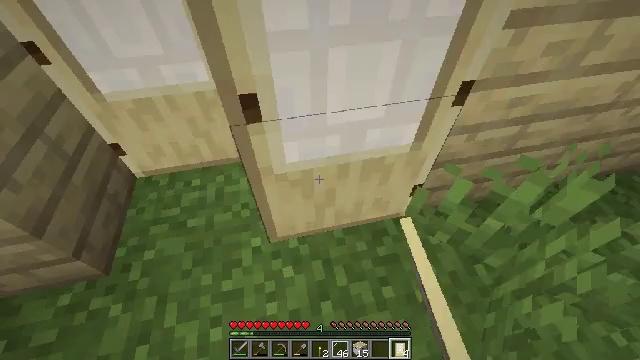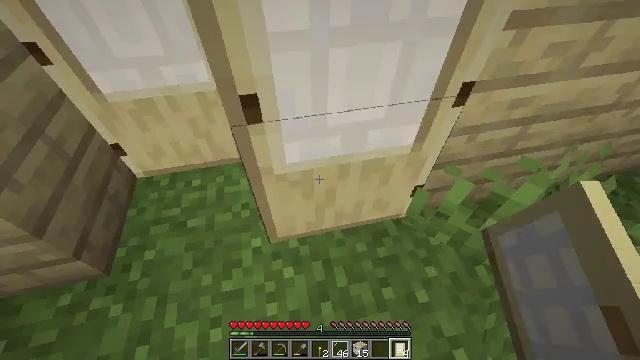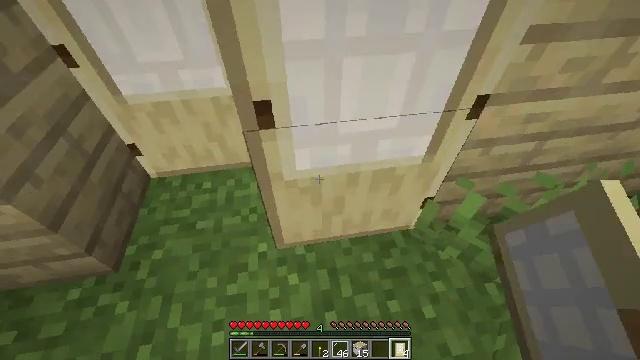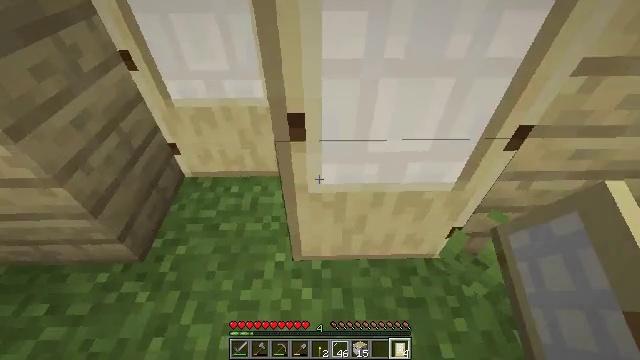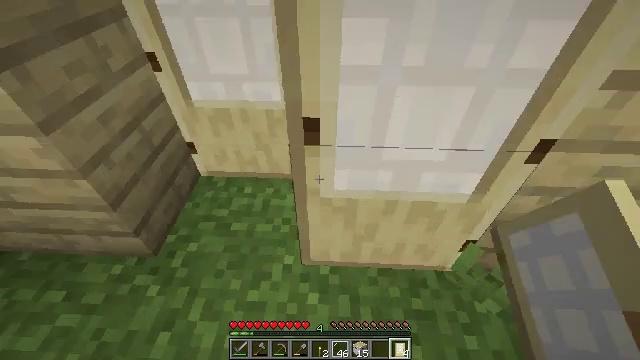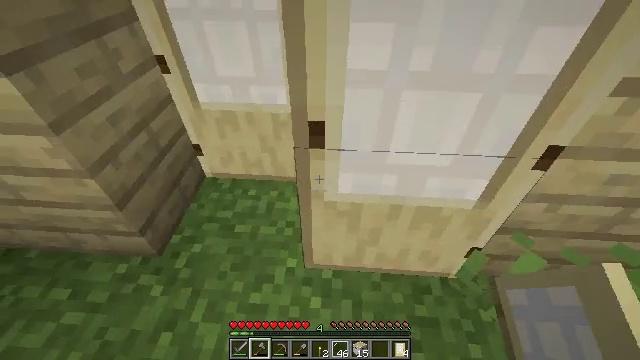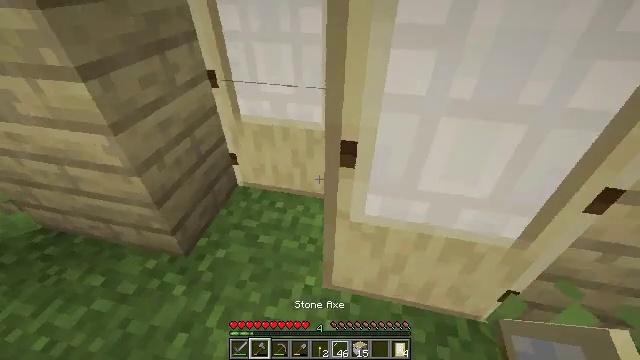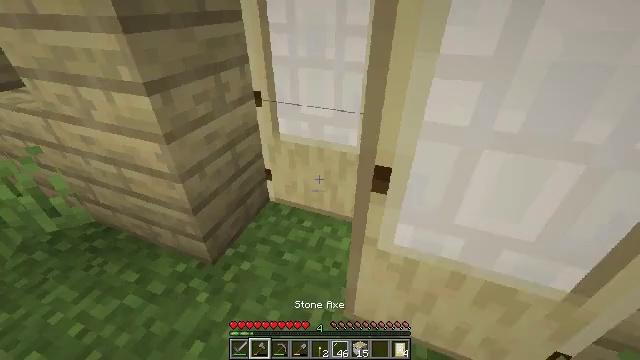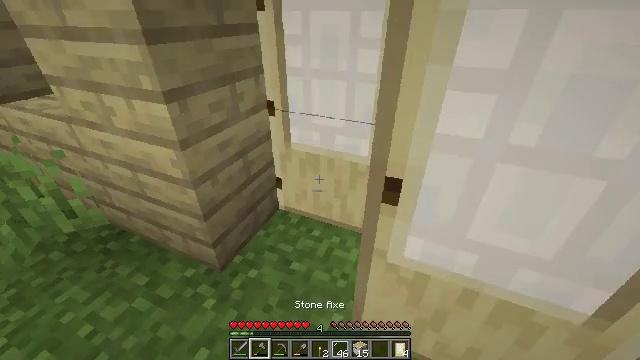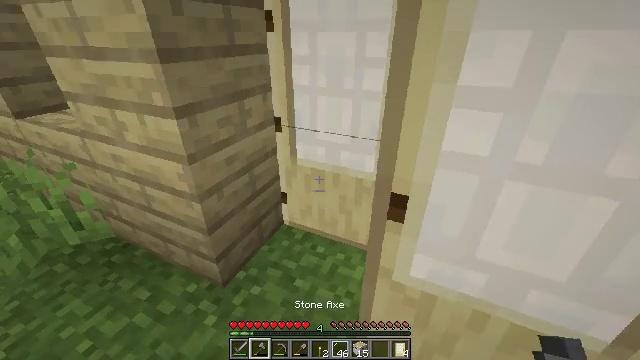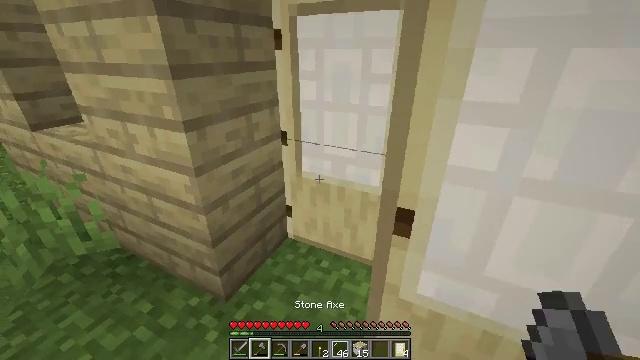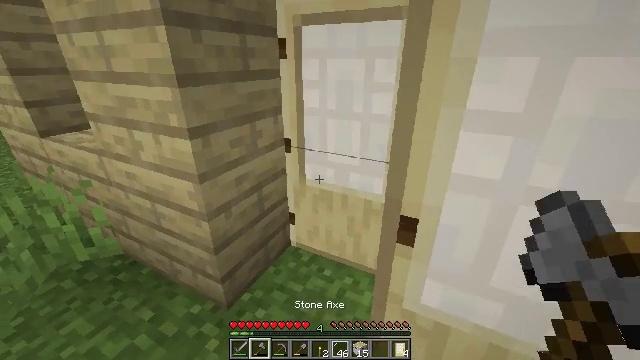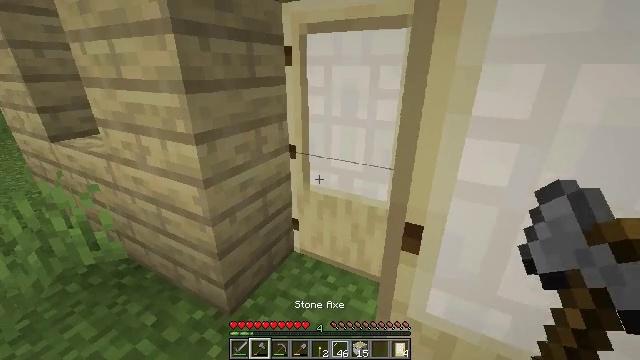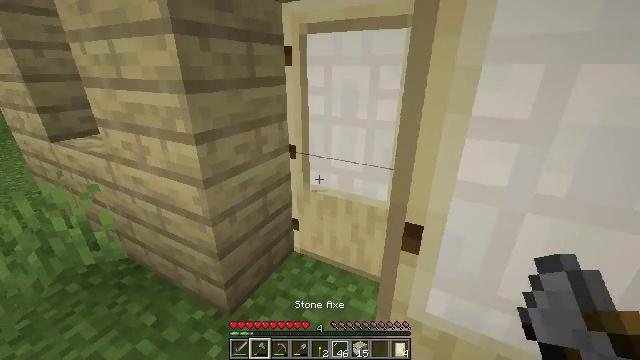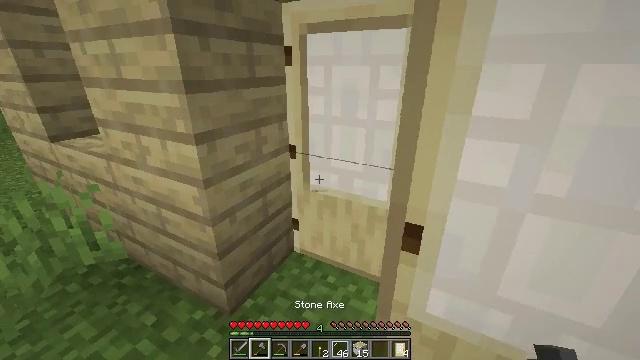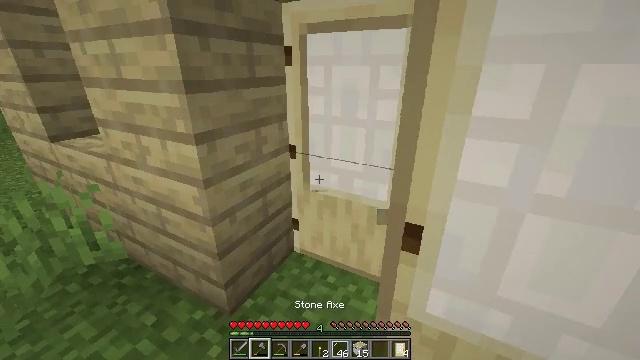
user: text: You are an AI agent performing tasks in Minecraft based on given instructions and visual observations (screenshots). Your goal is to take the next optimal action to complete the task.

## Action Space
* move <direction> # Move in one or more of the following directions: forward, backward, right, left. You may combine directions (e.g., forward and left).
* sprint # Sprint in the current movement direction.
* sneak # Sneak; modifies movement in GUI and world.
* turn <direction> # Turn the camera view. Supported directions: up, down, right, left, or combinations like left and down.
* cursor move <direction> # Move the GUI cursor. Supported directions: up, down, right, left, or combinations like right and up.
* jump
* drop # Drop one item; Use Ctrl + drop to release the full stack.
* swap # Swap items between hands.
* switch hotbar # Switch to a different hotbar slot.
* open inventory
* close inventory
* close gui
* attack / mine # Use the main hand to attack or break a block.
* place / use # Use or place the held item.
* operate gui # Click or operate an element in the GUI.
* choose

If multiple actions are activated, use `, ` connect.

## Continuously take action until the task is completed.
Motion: motion action
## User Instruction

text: Gather the birch door for reuse.
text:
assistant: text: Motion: no_op
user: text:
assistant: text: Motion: turn left and up
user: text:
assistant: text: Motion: turn left and up
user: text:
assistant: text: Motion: turn left and up
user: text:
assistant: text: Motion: turn left, switch to hotbar 2
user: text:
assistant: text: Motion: turn left and up, switch to hotbar 2
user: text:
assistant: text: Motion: turn left and up, switch to hotbar 2
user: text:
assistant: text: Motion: turn left and up
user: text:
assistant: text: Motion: turn left and up
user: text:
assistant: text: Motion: turn left and up
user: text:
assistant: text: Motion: turn up
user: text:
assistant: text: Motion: turn left and up
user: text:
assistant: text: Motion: no_op
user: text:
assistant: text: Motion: no_op
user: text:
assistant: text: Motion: attack / mine
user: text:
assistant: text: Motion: attack / mine
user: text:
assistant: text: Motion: attack / mine
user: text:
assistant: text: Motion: turn right and up, attack / mine
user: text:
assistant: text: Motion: turn right and up, attack / mine
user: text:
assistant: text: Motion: attack / mine
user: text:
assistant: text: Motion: attack / mine
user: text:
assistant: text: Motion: attack / mine
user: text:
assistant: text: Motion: attack / mine
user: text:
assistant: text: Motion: attack / mine
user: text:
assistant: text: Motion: attack / mine
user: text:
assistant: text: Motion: attack / mine
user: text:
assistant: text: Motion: attack / mine
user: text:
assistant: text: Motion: attack / mine
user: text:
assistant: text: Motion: attack / mine
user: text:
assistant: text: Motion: attack / mine